Question: I'm trying to add a space between two text in alertdialog.

how can I add a space between text ".....27 Speed" and "2. Merek"?
can anybody help me with this issue.
Thank you so much.
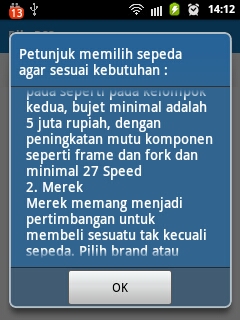
Answer: I think you mean a new line then '
'